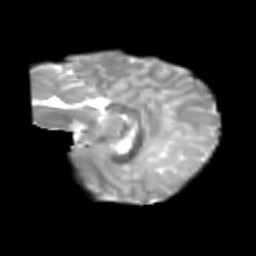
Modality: T2w
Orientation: sagittal
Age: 6
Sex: female
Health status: healthy